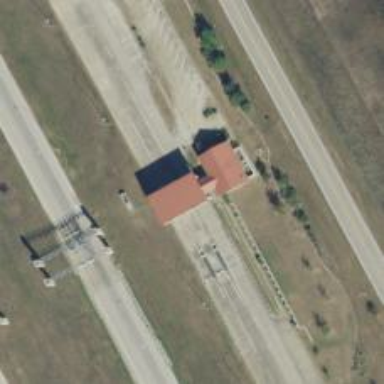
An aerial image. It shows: Toll gantry on the road.